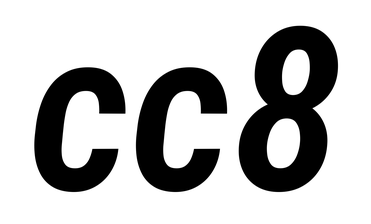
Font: Roboto-Italic_Condensed_SemiBold_Italic